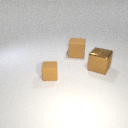
large brown rubber cube behind small brown rubber cube